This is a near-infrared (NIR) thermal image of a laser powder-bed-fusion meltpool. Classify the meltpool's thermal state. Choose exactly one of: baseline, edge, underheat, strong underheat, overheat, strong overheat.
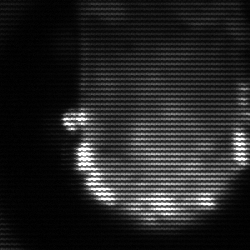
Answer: baseline